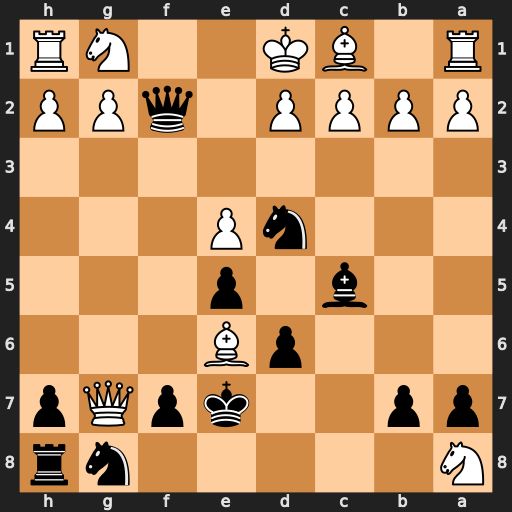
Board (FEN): N5nr/pp2kpQp/3pB3/2b1p3/3nP3/8/PPPP1qPP/R1BK2NR
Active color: b
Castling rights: -
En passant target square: -
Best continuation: Qf1#